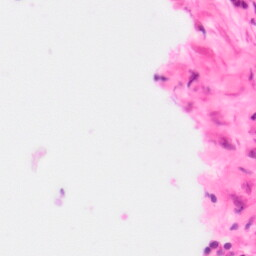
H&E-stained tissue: Colon